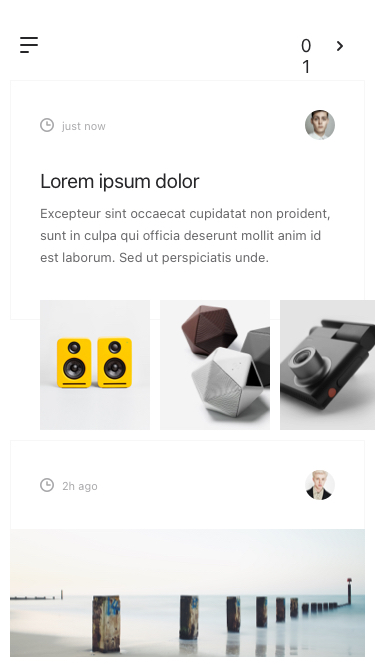
Text in this UI design:
01
just now
Lorem ipsum dolor
Excepteur sint occaecat cupidatat non proident, sunt in culpa qui officia deserunt mollit anim id est laborum. Sed ut perspiciatis unde.
2h ago